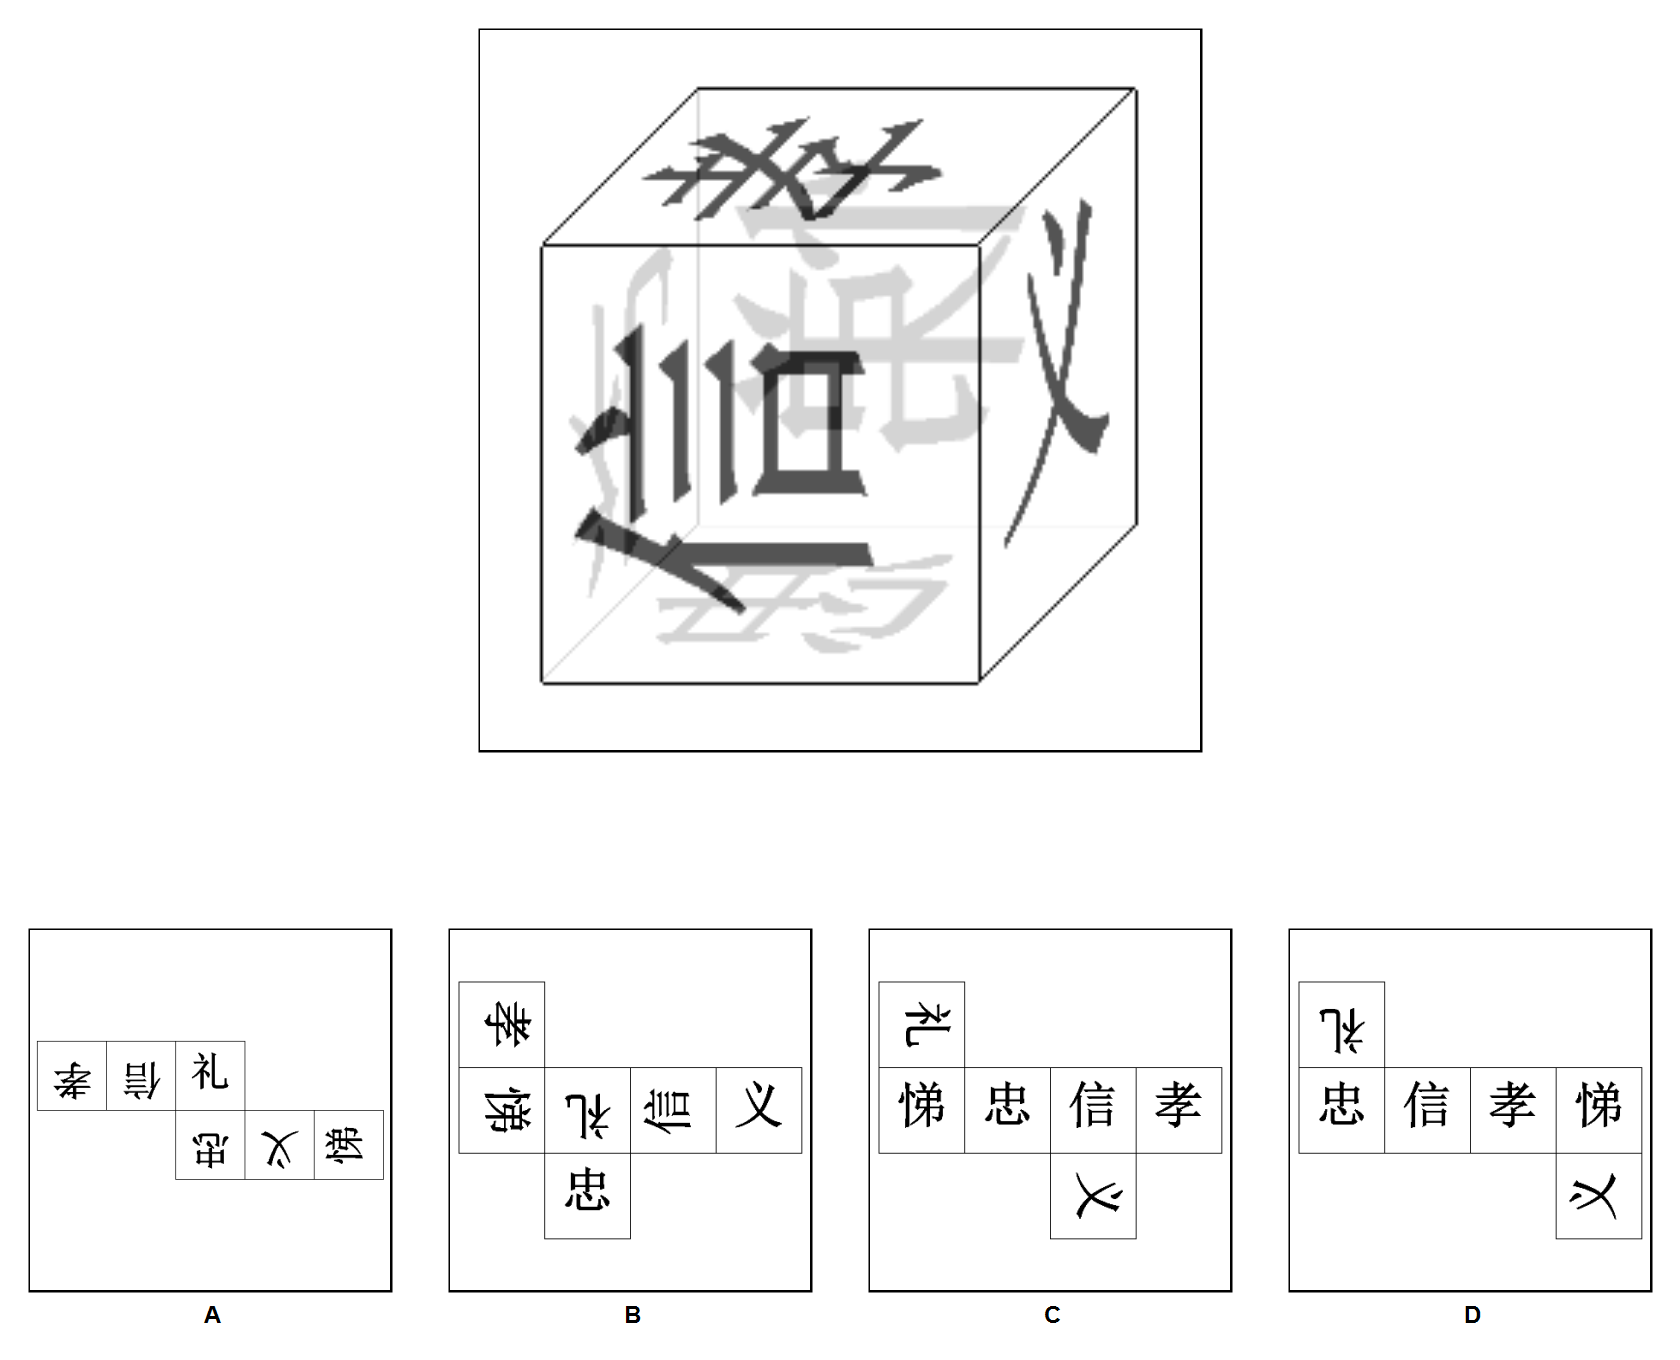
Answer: A